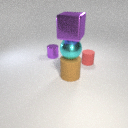
large brown rubber cylinder below large purple metal cube